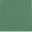
Piece: xx